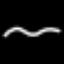
Label: squiggle